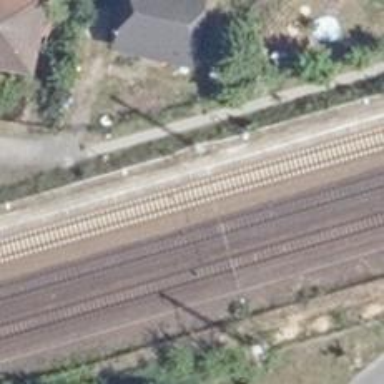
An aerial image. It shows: Railway signal.